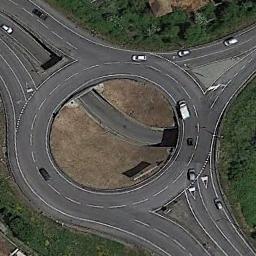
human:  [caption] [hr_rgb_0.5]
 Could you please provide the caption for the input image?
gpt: The roundabout is on the grass next to trees .

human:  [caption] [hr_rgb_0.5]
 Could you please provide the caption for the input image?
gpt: There are several moving vehicles on the road at the roundabout, With some trees and a large lawn around the roundabout .

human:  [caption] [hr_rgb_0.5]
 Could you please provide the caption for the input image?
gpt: The roundabout is surrounded by grass .

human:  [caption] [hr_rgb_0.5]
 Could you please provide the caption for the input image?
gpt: The roundabout connects three roads and some cars are driving on the roundabout .

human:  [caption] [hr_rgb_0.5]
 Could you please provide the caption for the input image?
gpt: There are green meadows around the roundabout .